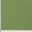
Piece: xx